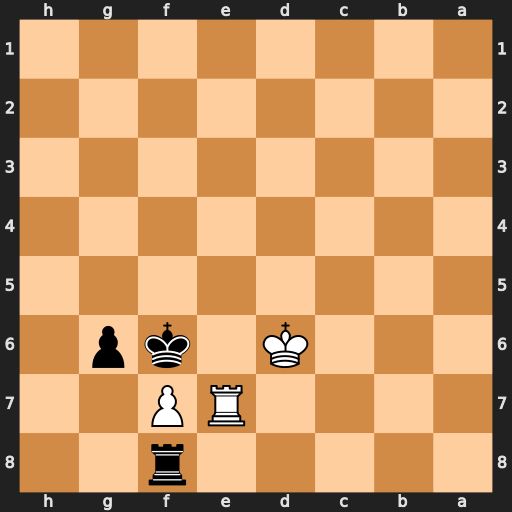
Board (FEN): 5r2/4RP2/3K1kp1/8/8/8/8/8
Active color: b
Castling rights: -
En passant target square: -
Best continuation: Rd8+ Rd7 Rxd7+ Kxd7 Kxf7